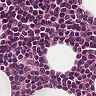
Metastatic tissue present: no